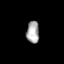
Tissue: prostate
Cell type: Epithelial cells
Senescence score: 0.6927
Nuclear area (px): 271
Mean DAPI intensity: 169.081